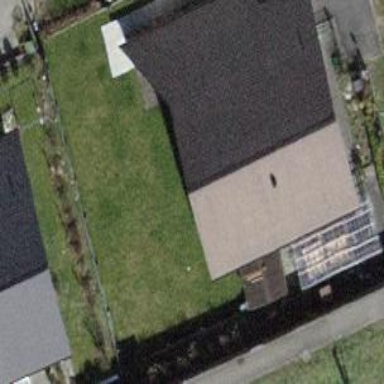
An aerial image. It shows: Building with tile roof.